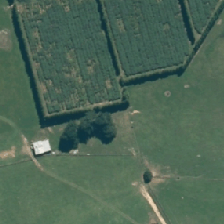
Land cover: high_producing_grassland